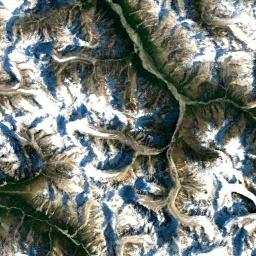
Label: snowberg